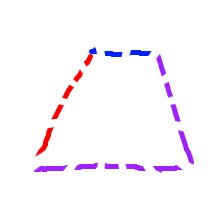
Shape: trapezoid